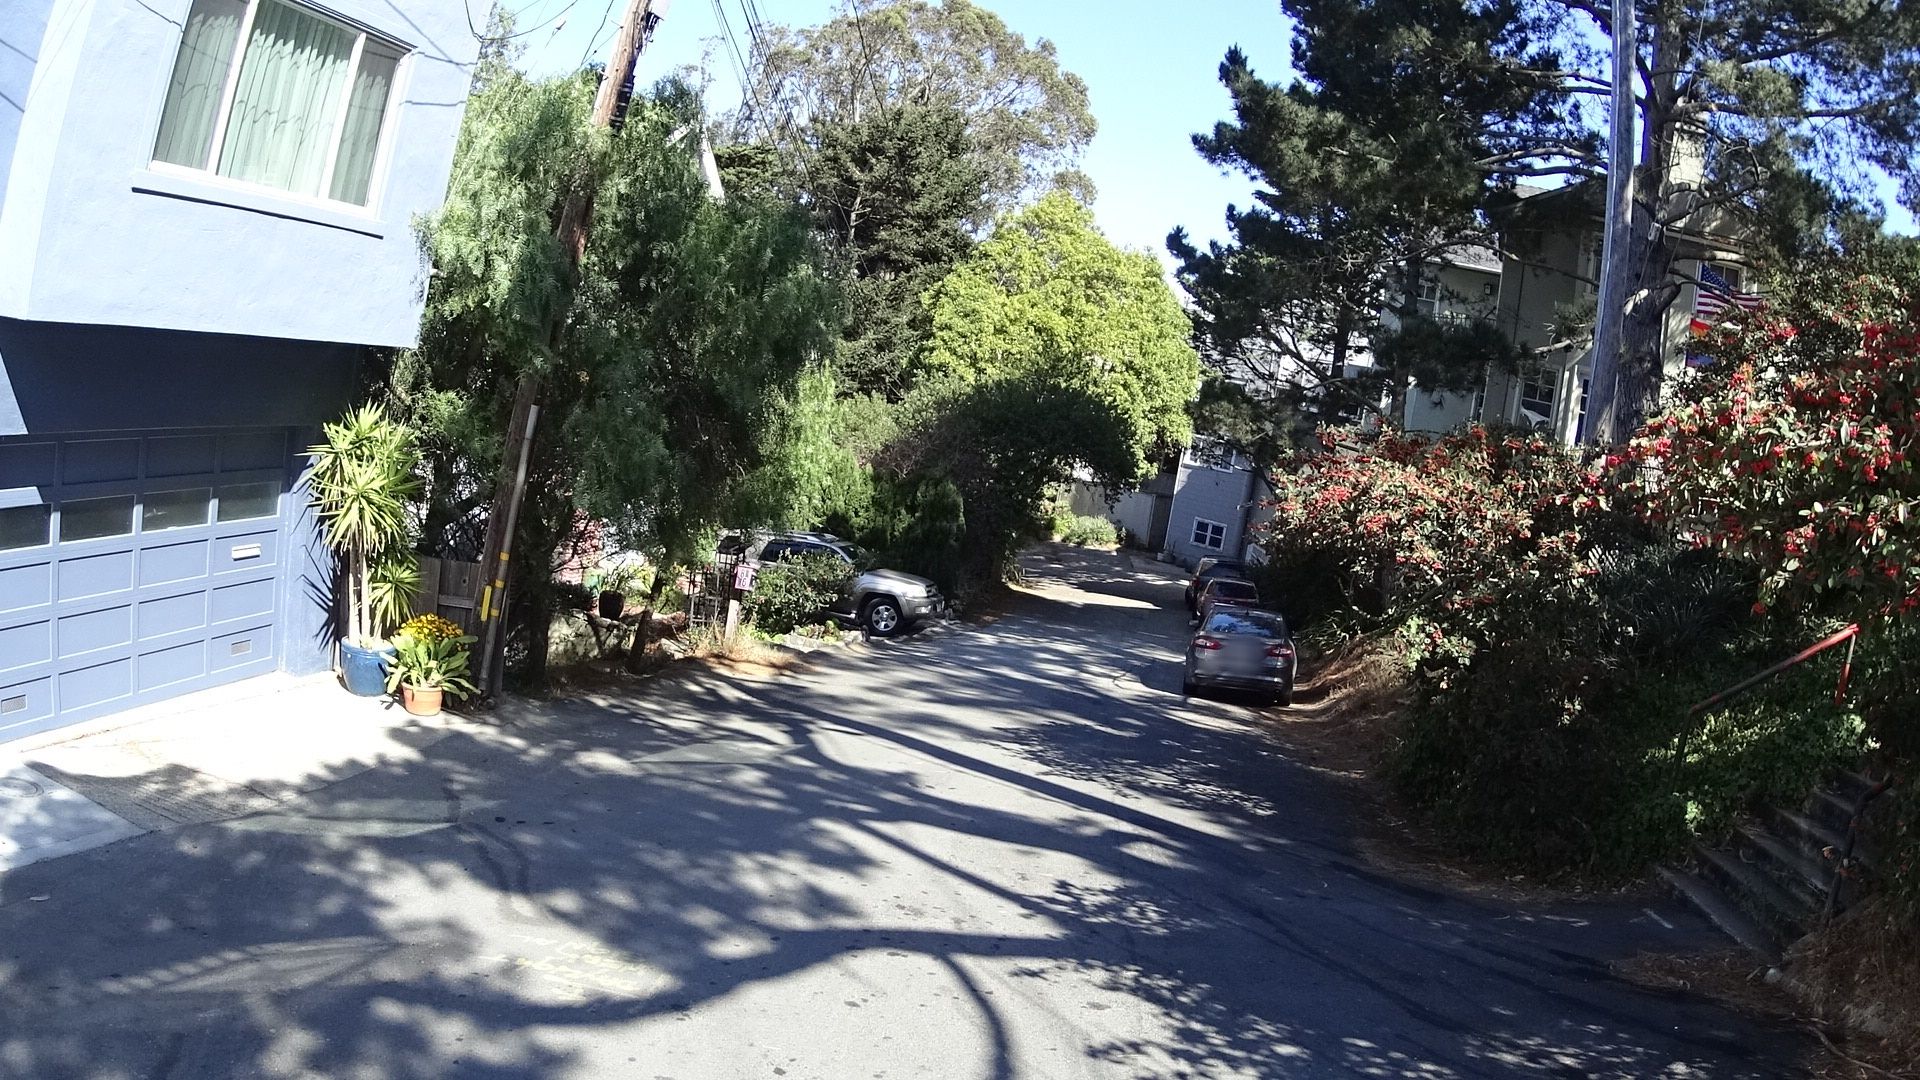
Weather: clear
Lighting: day
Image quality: good
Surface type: walking surface
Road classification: residential, service, footway
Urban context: urban centre
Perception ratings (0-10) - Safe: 5.36, Lively: 5.83, Beautiful: 9.81, Boring: 5.53, Depressing: 3.26, Wealthy: 7.19